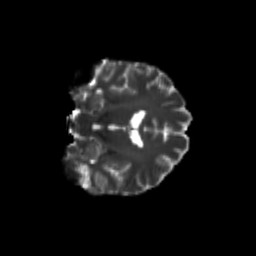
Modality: T2w
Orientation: coronal
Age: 22
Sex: female
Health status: healthy
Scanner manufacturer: philips
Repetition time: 7.398 s
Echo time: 0.08599 s